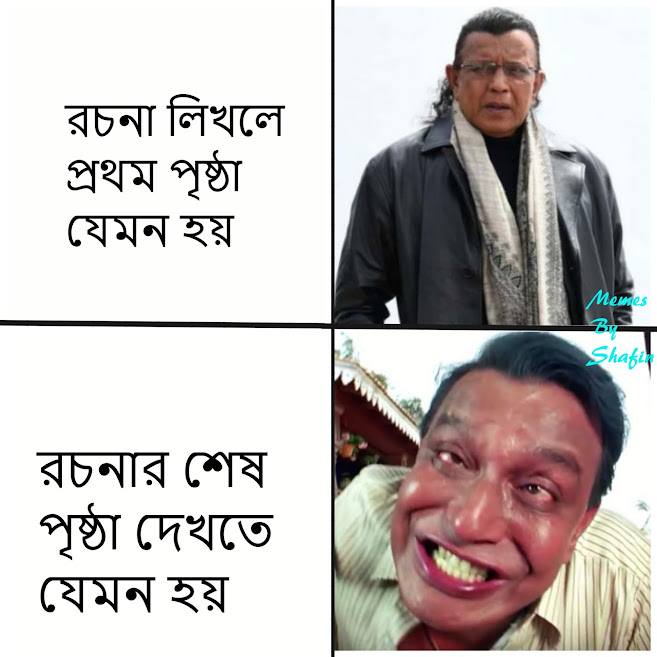
Caption: রচনা লিখলে প্রথম পৃষ্ঠা যেমন হয়    রচনার শেষ পৃষ্ঠা  দেখতে যেমন হয়
Label: non-hate